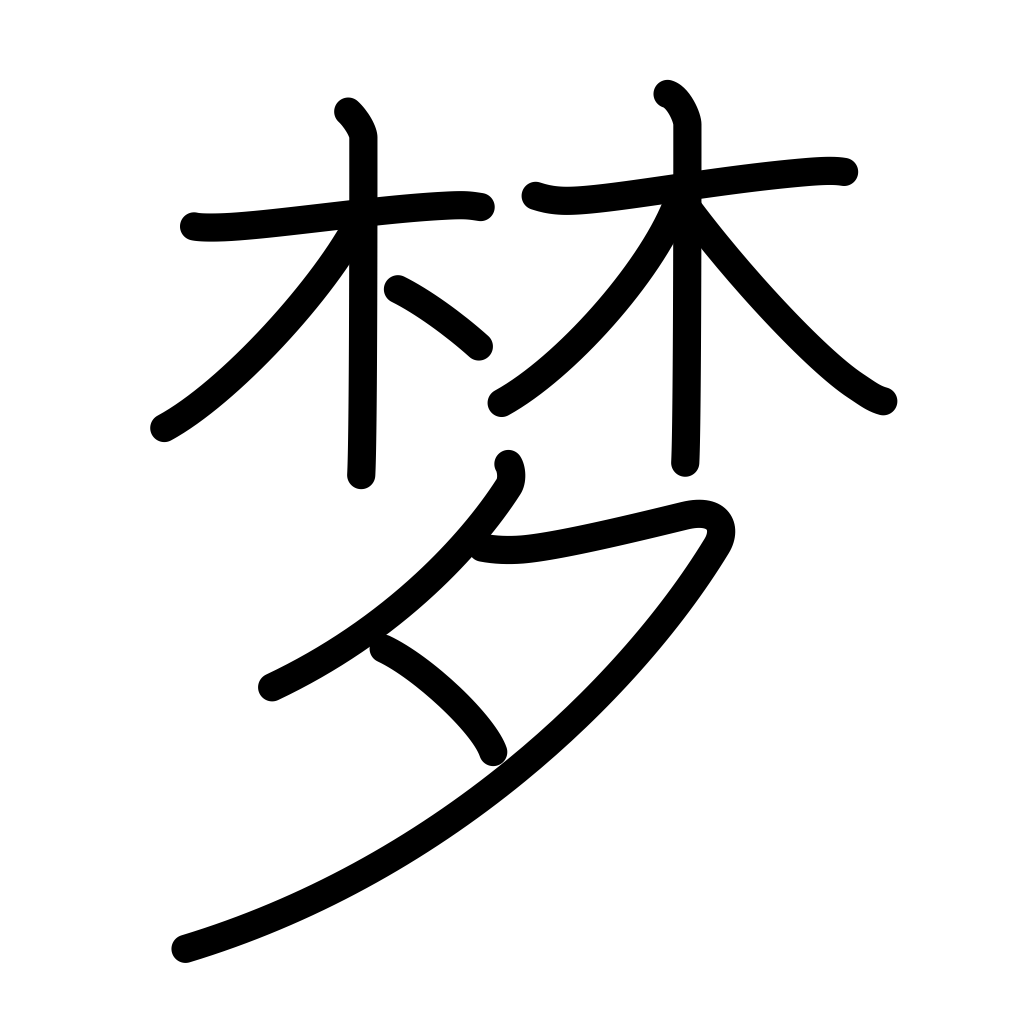
Meaning: dream, visionary, wishful